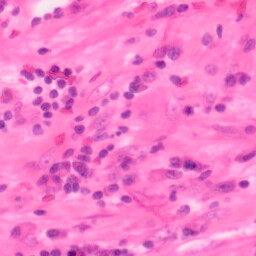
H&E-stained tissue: Colon